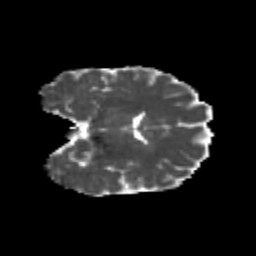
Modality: MD
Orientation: coronal
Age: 25
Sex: female
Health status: healthy
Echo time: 0.074 s